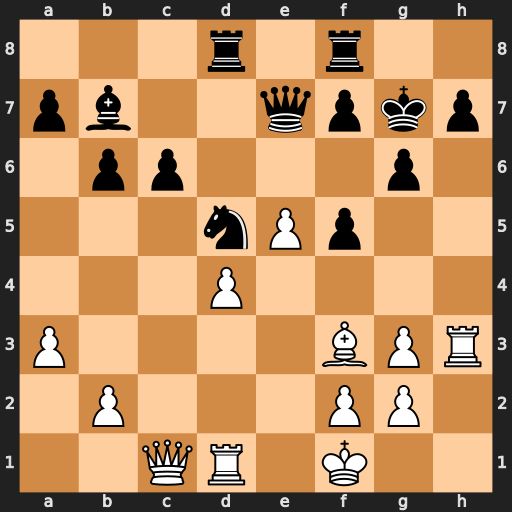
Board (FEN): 3r1r2/pb2qpkp/1pp3p1/3nPp2/3P4/P4BPR/1P3PP1/2QR1K2
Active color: w
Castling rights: -
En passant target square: -
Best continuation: Qh6+ Kh8 Qxh7#